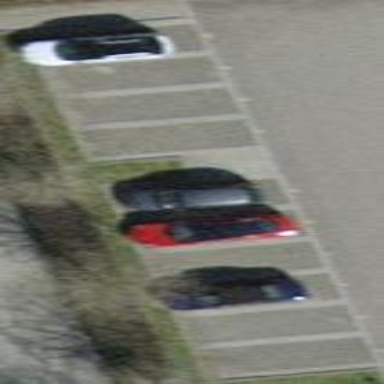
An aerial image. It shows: Street-side parking area.